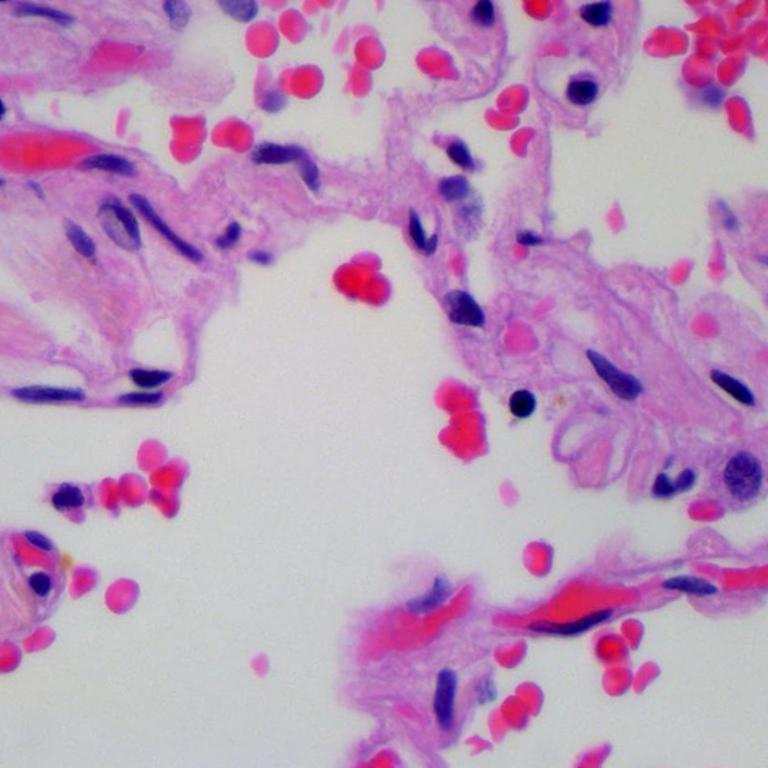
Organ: lung
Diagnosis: benign